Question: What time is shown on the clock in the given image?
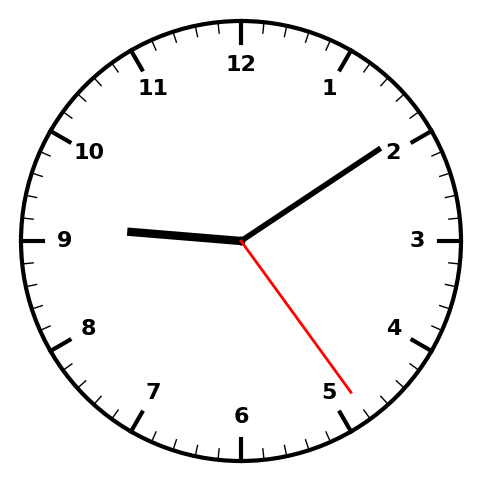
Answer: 09:09:24